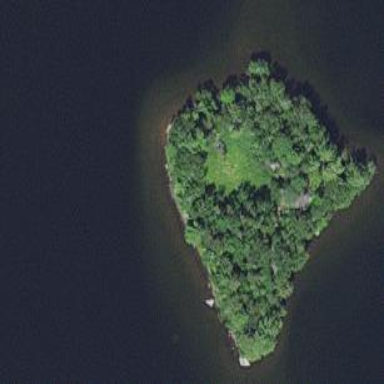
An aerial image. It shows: Islet surrounded by woodland.